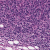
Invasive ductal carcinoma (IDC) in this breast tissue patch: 1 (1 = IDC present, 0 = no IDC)